Question: In my application i just using list view for displaying image and text. This is my adapter coding
'''
ArrayAdapter<String> adapter=new ArrayAdapter<String>(MainActivity.this, R.layout.list_item, R.id.name, arrList);
listProductCategories.setAdapter(adapter);
listProductCategories.setOnItemClickListener(new OnItemClickListener() {
@Override
public void onItemClick(AdapterView<?> parent, View view,
int position, long id) {
ImageView imgview = (ImageView) view.findViewById(R.id.iv_listitem);
//And change its background here
imgview.setBackgroundResource(R.drawable.fail);
String name = ((TextView) view.findViewById(R.id.name))
.getText().toString();
Toast.makeText(MainActivity.this, "" + name, 10).show();
}
});
'''
This is the screen shot for above coding.

Here i am highlighting the selected list items.But my output displays some of the many list view item image background changed..
Please give me a solution....
'''
<ImageView android:id="@+id/iv_listitem"
android:layout_width="20dp"
android:layout_height="20dp"
android:layout_gravity="center_vertical"
android:background="@drawable/next_unselect"
android:focusable="false" />
<TextView
android:id="@+id/name"
android:layout_width="match_parent"
android:layout_height="wrap_content"
android:layout_gravity="center_vertical"
android:focusable="false"
android:text="TextView"
android:textColor="#003366" />
'''
list item-
'''
<ImageView android:id="@+id/iv_listitem" android:layout_width="20dp" android:layout_height="20dp" android:layout_gravity="center_vertical" android:background="@drawable/next_unselect" android:focusable="false" />
<TextView android:id="@+id/name" android:layout_width="match_parent" android:layout_height="wrap_content" android:layout_gravity="center_vertical" android:focusable="false" android:text="TextView" android:textColor="#003366" />
'''
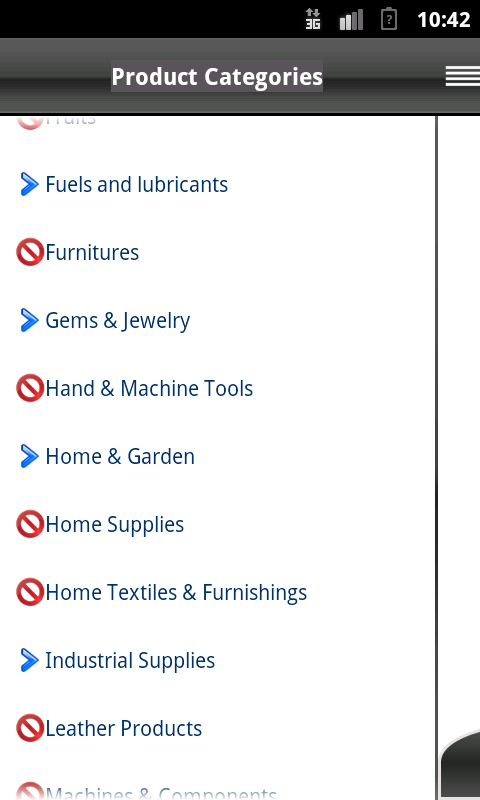
Answer: I have used a Custom ListView with a Custom Adapter and a ItemsHolder class with getter and setters.
To change
1. Get the position of the item.
2. Change the item at the position.
3. CallnotifyDataSetChanged() on your adapter to refresh listview.
Example:
'''
ItemsHolder ih = hold.get(position);
ih.setImage(decodeImage(R.drawable.appicon));
ih.setName("Changed");
cus.notifyDataSetChanged();
'''
test.xml
'''
<RelativeLayout xmlns:android="http://schemas.android.com/apk/res/android"
xmlns:tools="http://schemas.android.com/tools"
android:layout_width="match_parent"
android:layout_height="match_parent"
tools:context=".MenuActivity" >
<ListView
android:id="@+id/listView_Menu"
android:layout_width="match_parent"
android:layout_height="wrap_content"
>
</ListView>
</RelativeLayout>
'''
list_item.xml
'''
<?xml version="1.0" encoding="utf-8"?>
<RelativeLayout xmlns:android="http://schemas.android.com/apk/res/android"
android:layout_width="match_parent"
android:layout_height="match_parent" >
<ImageView
android:id="@+id/imageView_List_Item"
android:layout_width="wrap_content"
android:layout_height="wrap_content"
android:layout_centerHorizontal="true"
android:contentDescription="@string/app_name"
android:src="@drawable/ic_launcher" />
<TextView
android:id="@+id/textView1"
android:layout_width="wrap_content"
android:layout_height="wrap_content"
android:layout_below="@+id/imageView_List_Item"
android:layout_centerHorizontal="true"
android:layout_marginTop="28dp"
android:text="TextView" />
</RelativeLayout>
'''
MainActivity.java
'''
public class MainActivity extends Activity {
ArrayList<ItemsHolder> hold= new ArrayList<ItemsHolder>();
CustomAdapter cus;
@Override
protected void onCreate(Bundle savedInstanceState) {
super.onCreate(savedInstanceState);
setContentView(R.layout.test);
Bitmap[] images = {decodeImage(R.drawable.ic_launcher),decodeImage(R.drawable.ic_launcher)};
ListView list = (ListView)findViewById(R.id.listView_Menu);
hold.add(new ItemsHolder(images[0],"image1"));
hold.add(new ItemsHolder(images[1],"image2"));
cus = new CustomAdapter(hold);
list.setAdapter(cus);
list.setOnItemClickListener(new OnItemClickListener()
{
public void onItemClick(AdapterView<?> parent, View
view, int position, long id)
{
ItemsHolder ih = hold.get(position);
ih.setImage(decodeImage(R.drawable.appicon));
ih.setName("Changed");
cus.notifyDataSetChanged();
}
});
}
private Bitmap decodeImage(int res) {
Bitmap bitmap = BitmapFactory.decodeResource(getResources(),res);
return bitmap;
}
class ItemsHolder
{
Bitmap image;
String name;
public ItemsHolder(Bitmap bitmap, String string) {
// TODO Auto-generated constructor stub
image = bitmap;
name =string;
}
public Bitmap getImage() {
return image;
}
public void setImage(Bitmap image) {
this.image = image;
}
public String getName() {
return name;
}
public void setName(String name) {
this.name = name;
}
}
class CustomAdapter extends BaseAdapter
{
LayoutInflater inflater;
ArrayList<ItemsHolder> list;
public CustomAdapter(ArrayList<ItemsHolder> list)
{
this.list=list;
inflater= LayoutInflater.from(MainActivity.this);
}
@Override
public int getCount() {
// TODO Auto-generated method stub
return list.size();
}
@Override
public Object getItem(int arg0) {
// TODO Auto-generated method stub
return arg0;
}
@Override
public long getItemId(int position) {
// TODO Auto-generated method stub
return 0;
}
@Override
public View getView(int position, View convertView, ViewGroup parent) {
// TODO Auto-generated method stub
ViewHolder holder;
if(convertView==null)
{
holder = new ViewHolder();
convertView = inflater.inflate(R.layout.list_item, null);
holder.iv= (ImageView) convertView.findViewById(R.id.imageView_List_Item);
holder.tv = (TextView) convertView.findViewById(R.id.textView1);
convertView.setTag(holder);
}
else {
holder = (ViewHolder)convertView.getTag();
}
ItemsHolder ih = list.get(position);
holder.iv.setImageBitmap(ih.getImage());
holder.tv.setText(ih.getName());
return convertView;
}
}
class ViewHolder
{
ImageView iv;
TextView tv;
}
}
'''
Snaps

Edit:
To your question in the comment
listbkg.xml
'''
<?xml version="1.0" encoding="utf-8"?>
<selector xmlns:android="http://schemas.android.com/apk/res/android">
<item android:state_pressed="true"
android:drawable="@drawable/appicon" />
<item android:state_focused="false"
android:drawable="@drawable/ic_launcher" />
</selector>
'''
Then for ImageView in xml
'''
android:background="@drawable/listbkg"
'''